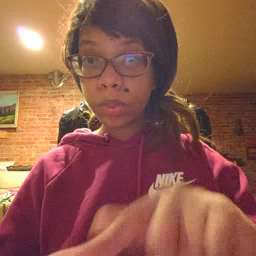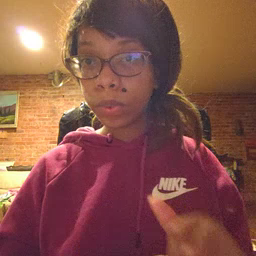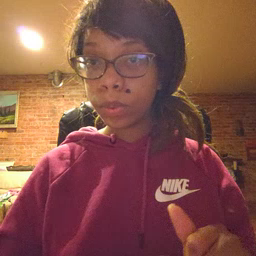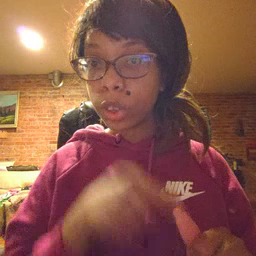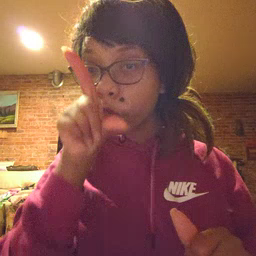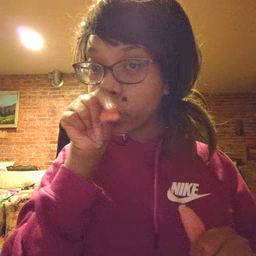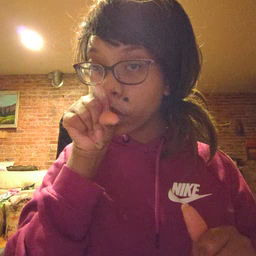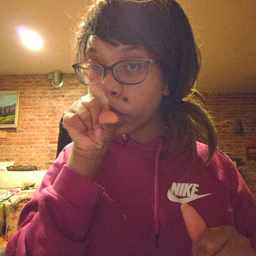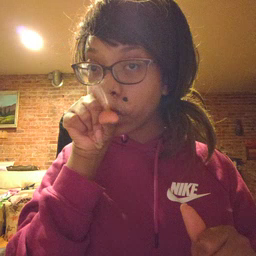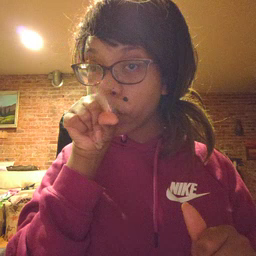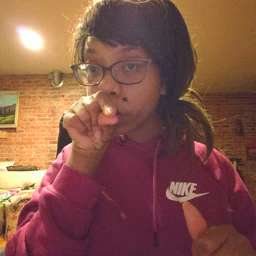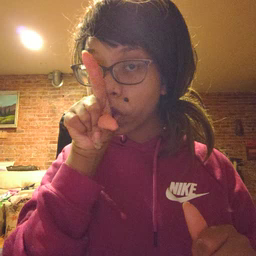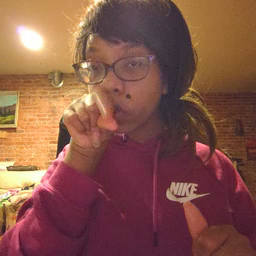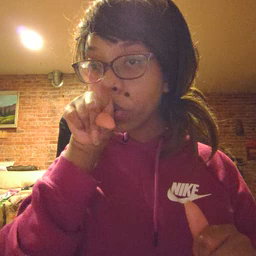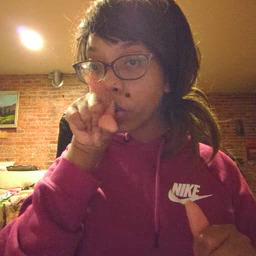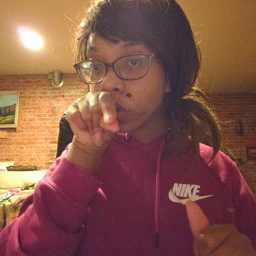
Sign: bird